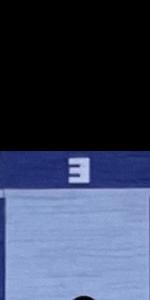
Label: Empty